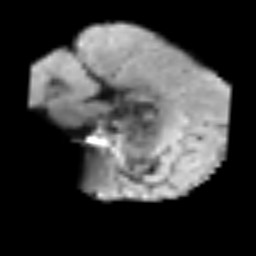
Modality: T2w
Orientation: sagittal
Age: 62
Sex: female
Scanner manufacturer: siemens
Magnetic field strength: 3 T
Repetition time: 3.2 s
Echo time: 0.081 s